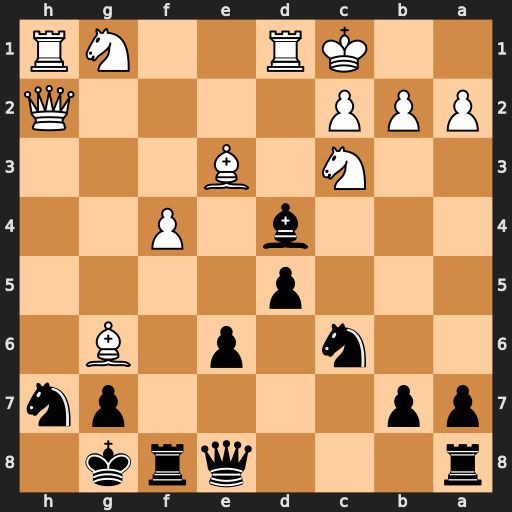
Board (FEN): r3qrk1/pp4pn/2n1p1B1/3p4/3b1P2/2N1B3/PPP4Q/2KR2NR
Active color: b
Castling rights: -
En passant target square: -
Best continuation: Bxe3+ Kb1 Qxg6